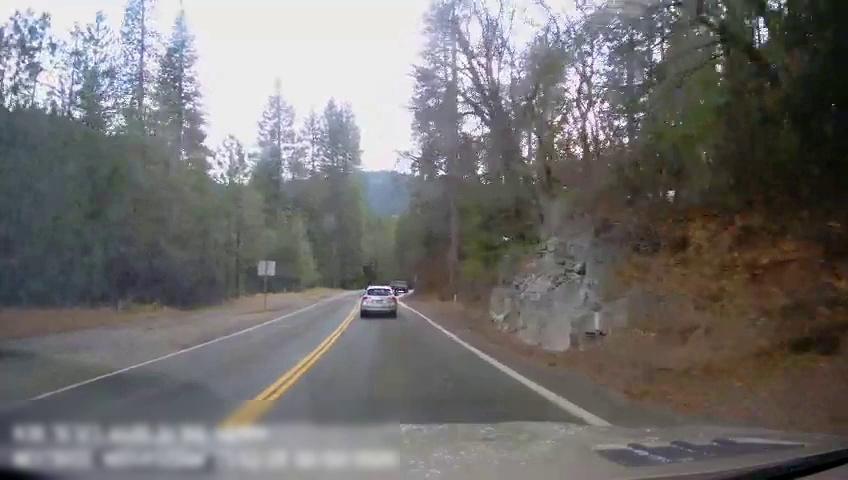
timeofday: Day
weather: Sunny
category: Drivable Space
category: Vehicles | SUV
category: Vehicles | Truck
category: Lanes | Current Lane
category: Lanes | Current Lane
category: Lanes | Opposite Lane
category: Lanes | Opposite Lane